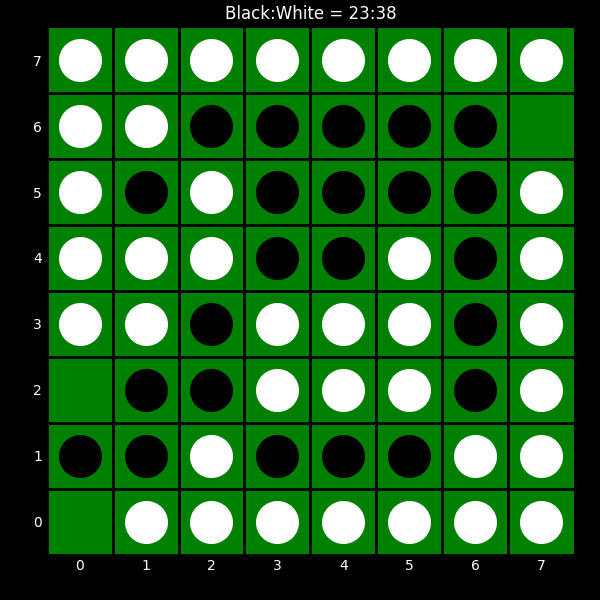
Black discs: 23
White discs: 38